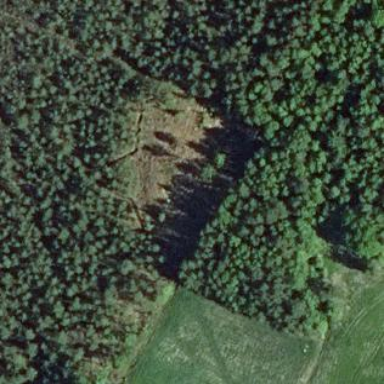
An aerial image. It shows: Clearcut area with scrub vegetation.